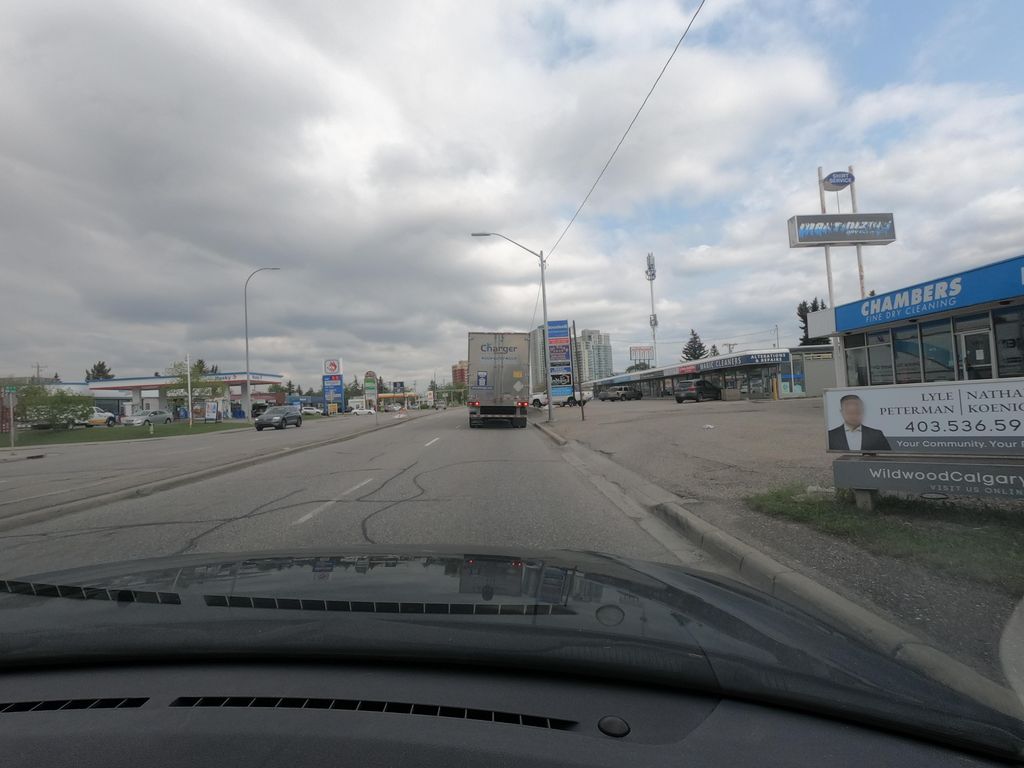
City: calgary